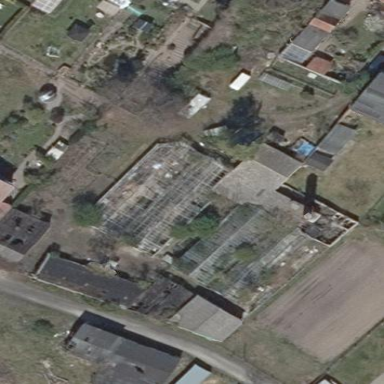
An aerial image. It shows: Greenhouse.